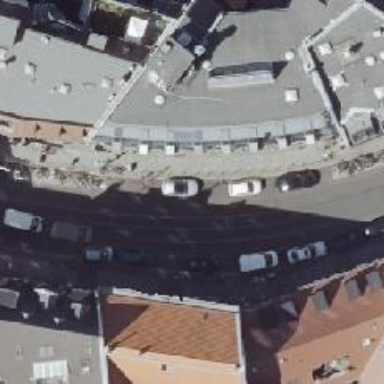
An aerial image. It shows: Parallel parking lane.